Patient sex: F
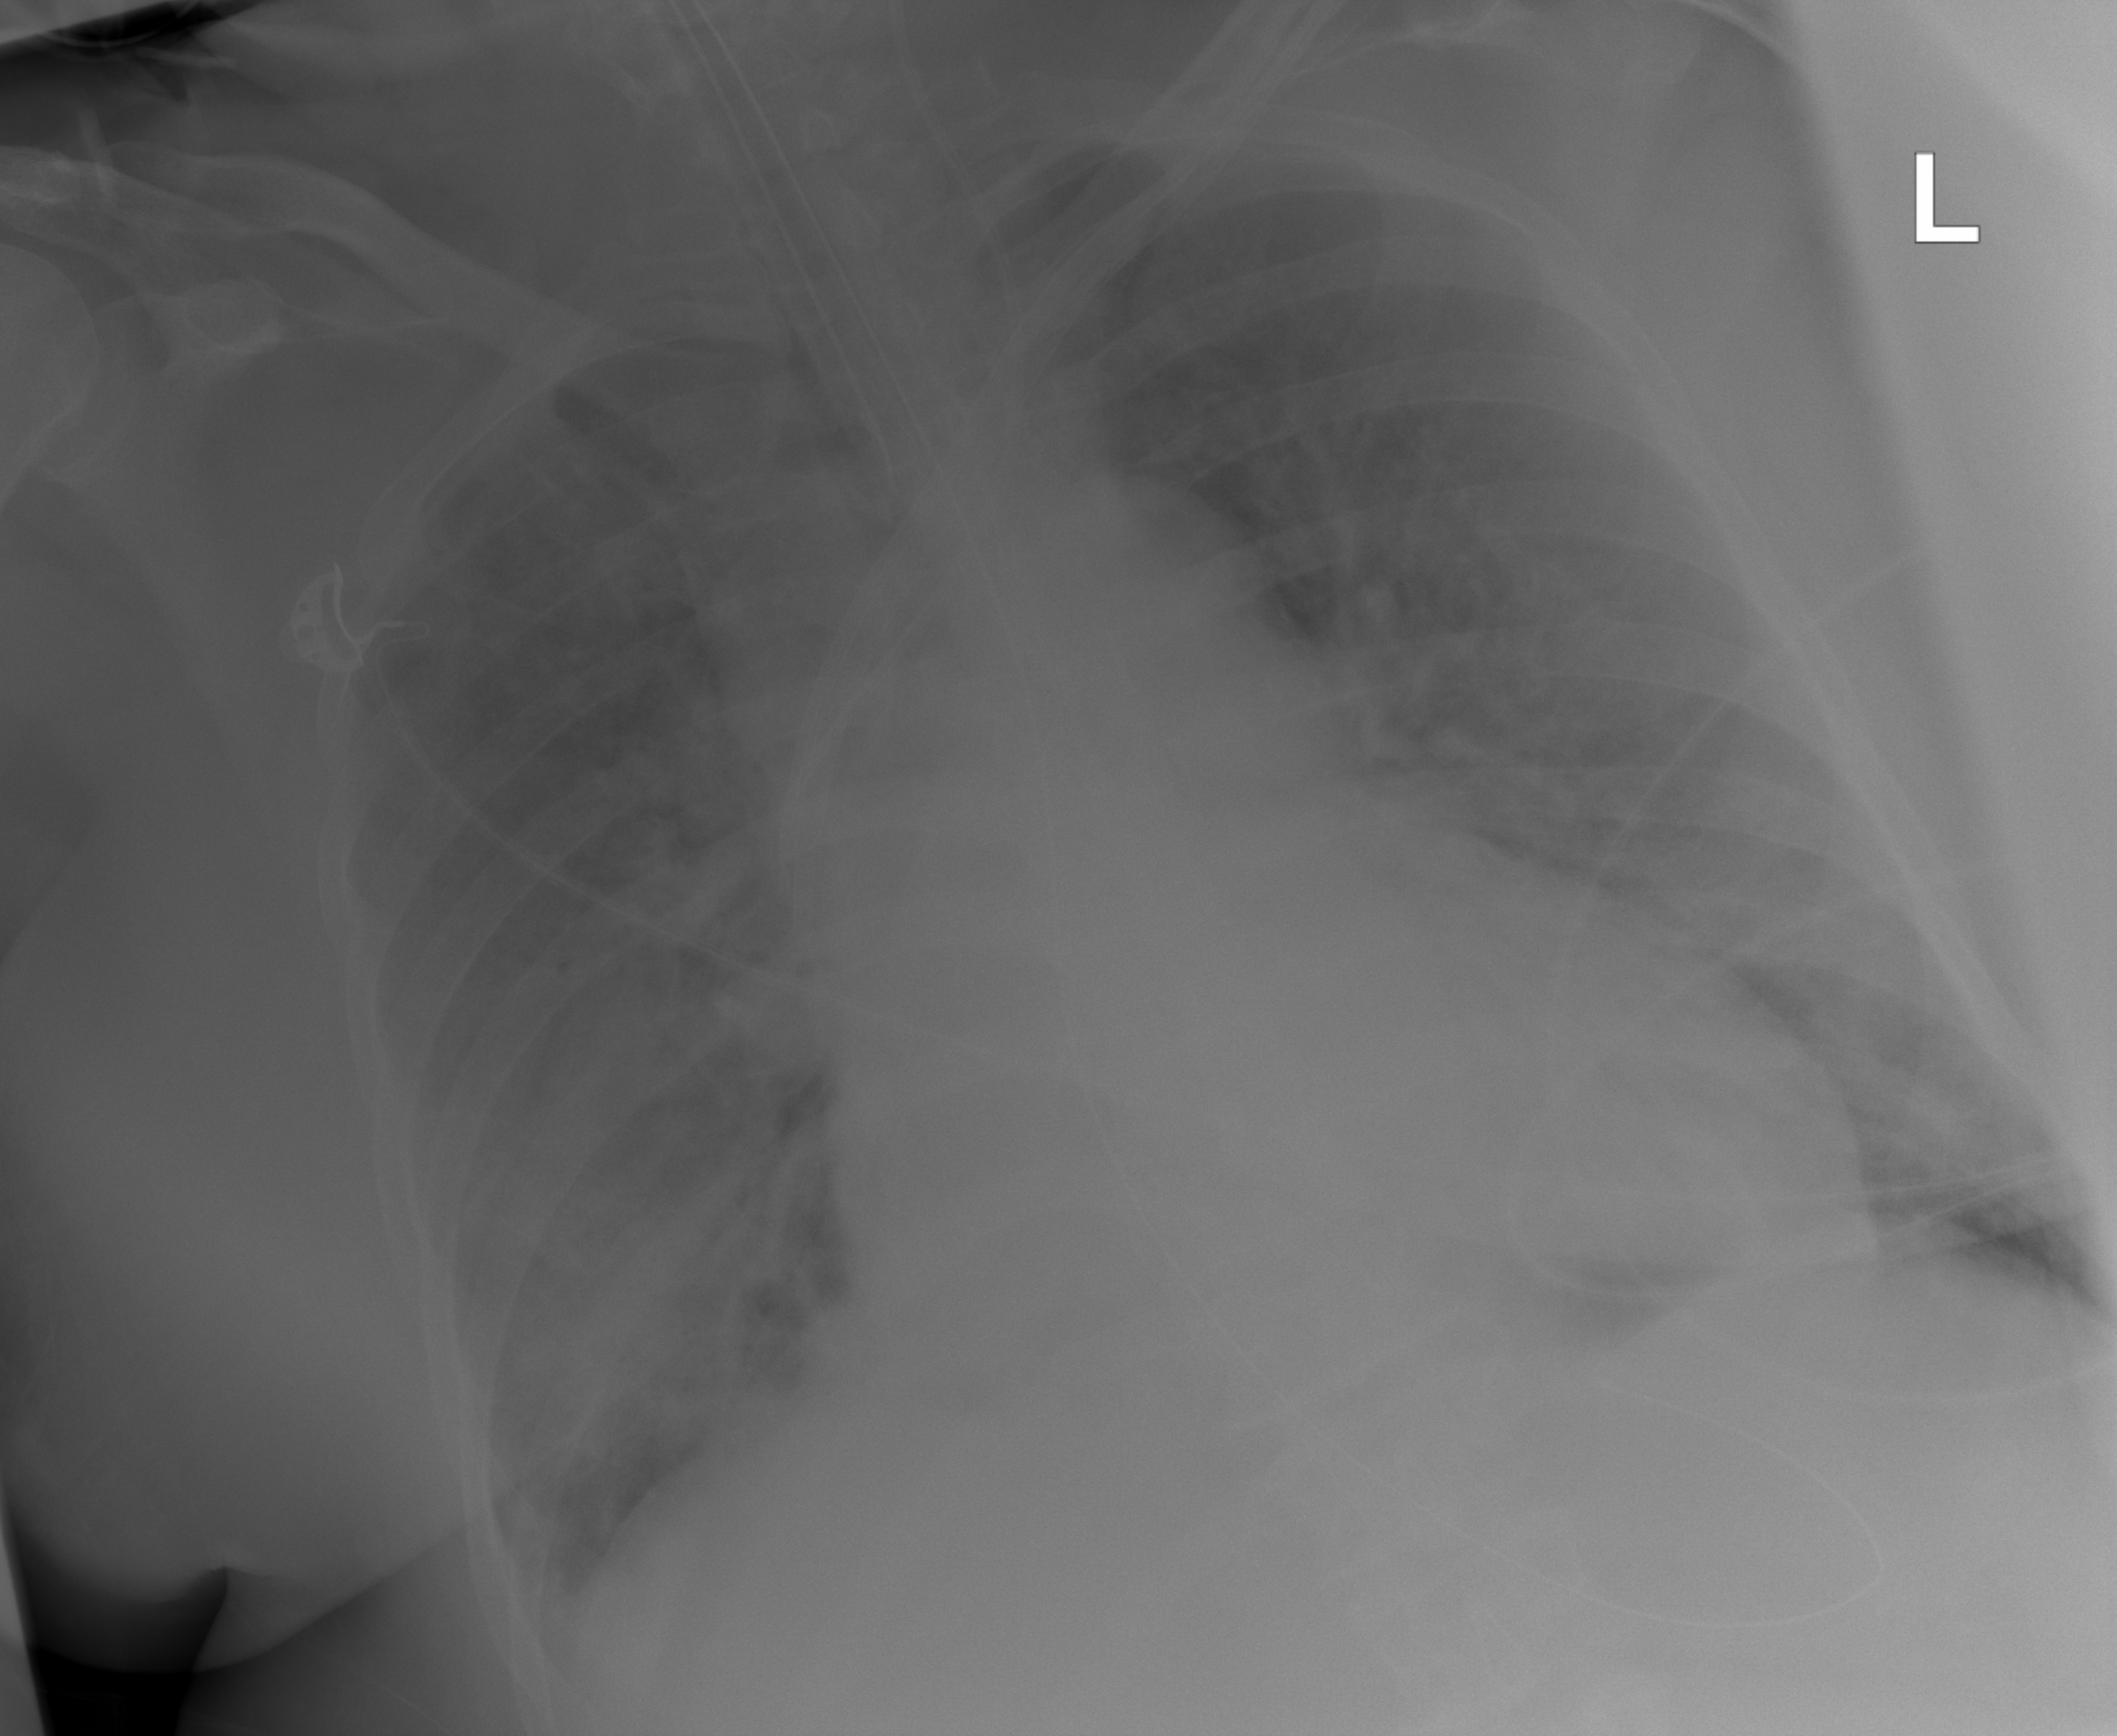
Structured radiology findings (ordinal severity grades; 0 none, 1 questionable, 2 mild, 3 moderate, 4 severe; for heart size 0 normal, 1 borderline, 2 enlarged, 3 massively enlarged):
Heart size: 0
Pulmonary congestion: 0
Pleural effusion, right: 0
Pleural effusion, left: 0
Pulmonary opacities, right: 3
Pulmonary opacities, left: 3
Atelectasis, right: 0
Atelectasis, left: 0